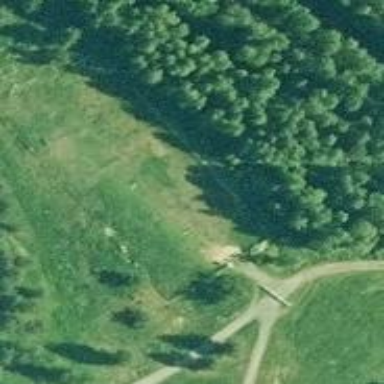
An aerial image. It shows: Disc golf hole.